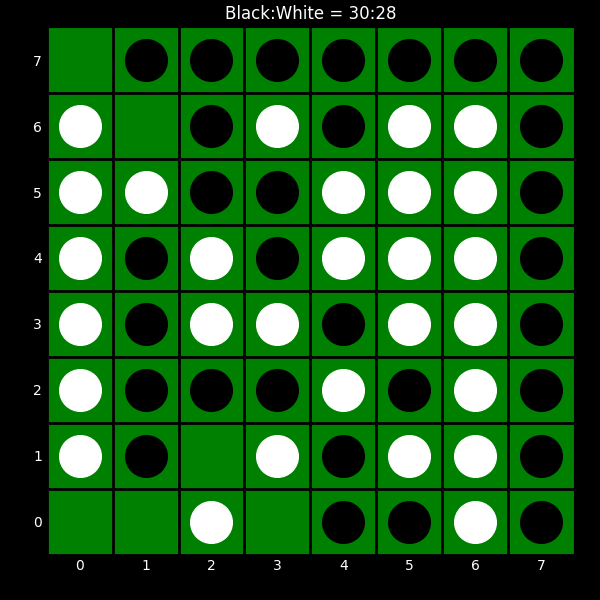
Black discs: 30
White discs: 28